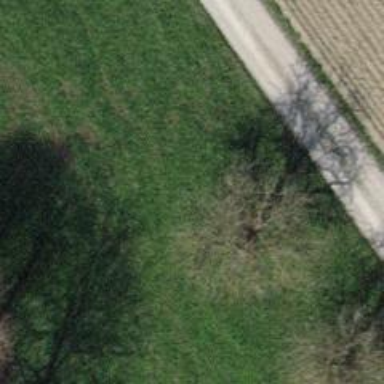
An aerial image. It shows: Single tag "natural: tree."